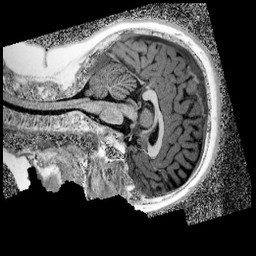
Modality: UNIT1_denoised
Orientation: sagittal
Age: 10
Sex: female
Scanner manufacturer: siemens
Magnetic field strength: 3 T
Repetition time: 4 s
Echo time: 0.00299 s